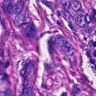
Metastatic tissue present: yes